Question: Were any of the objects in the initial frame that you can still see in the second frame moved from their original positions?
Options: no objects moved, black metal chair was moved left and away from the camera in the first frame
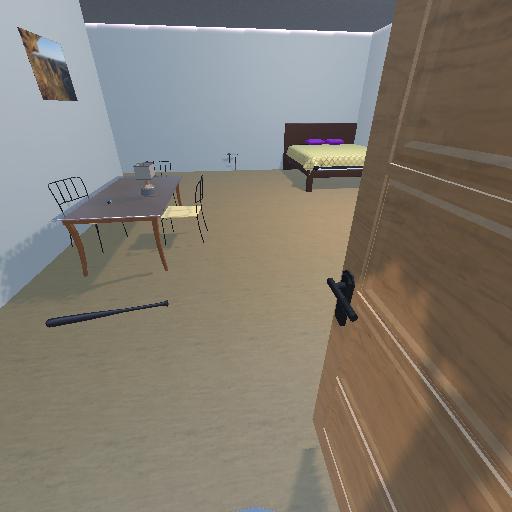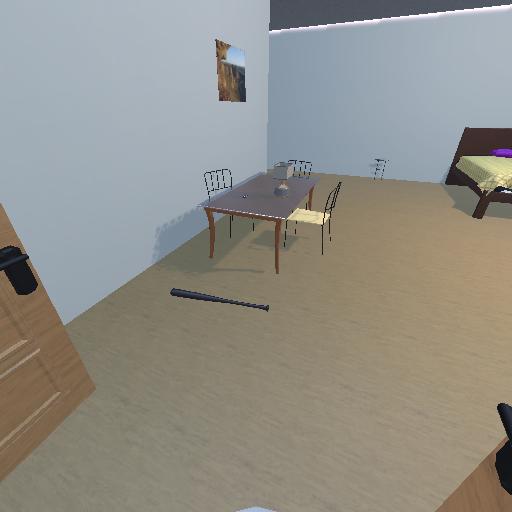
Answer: no objects moved